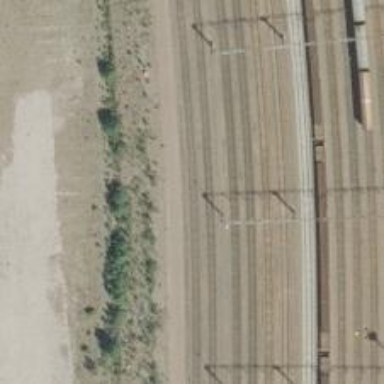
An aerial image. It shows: Railway yard in service.